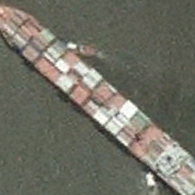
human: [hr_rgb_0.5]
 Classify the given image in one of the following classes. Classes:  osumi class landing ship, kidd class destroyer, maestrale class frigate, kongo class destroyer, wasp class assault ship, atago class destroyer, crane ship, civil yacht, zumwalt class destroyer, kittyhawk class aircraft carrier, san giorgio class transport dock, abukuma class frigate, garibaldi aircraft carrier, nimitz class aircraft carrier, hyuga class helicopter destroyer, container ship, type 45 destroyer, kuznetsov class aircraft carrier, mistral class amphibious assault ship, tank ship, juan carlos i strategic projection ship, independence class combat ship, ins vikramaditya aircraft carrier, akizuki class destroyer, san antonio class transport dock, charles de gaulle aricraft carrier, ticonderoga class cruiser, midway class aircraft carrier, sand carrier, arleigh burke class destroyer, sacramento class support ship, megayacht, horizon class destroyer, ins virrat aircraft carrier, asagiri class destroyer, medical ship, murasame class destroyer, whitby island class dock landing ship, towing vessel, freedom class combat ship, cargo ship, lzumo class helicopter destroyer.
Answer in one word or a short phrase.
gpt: Container ship